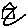
Label: house